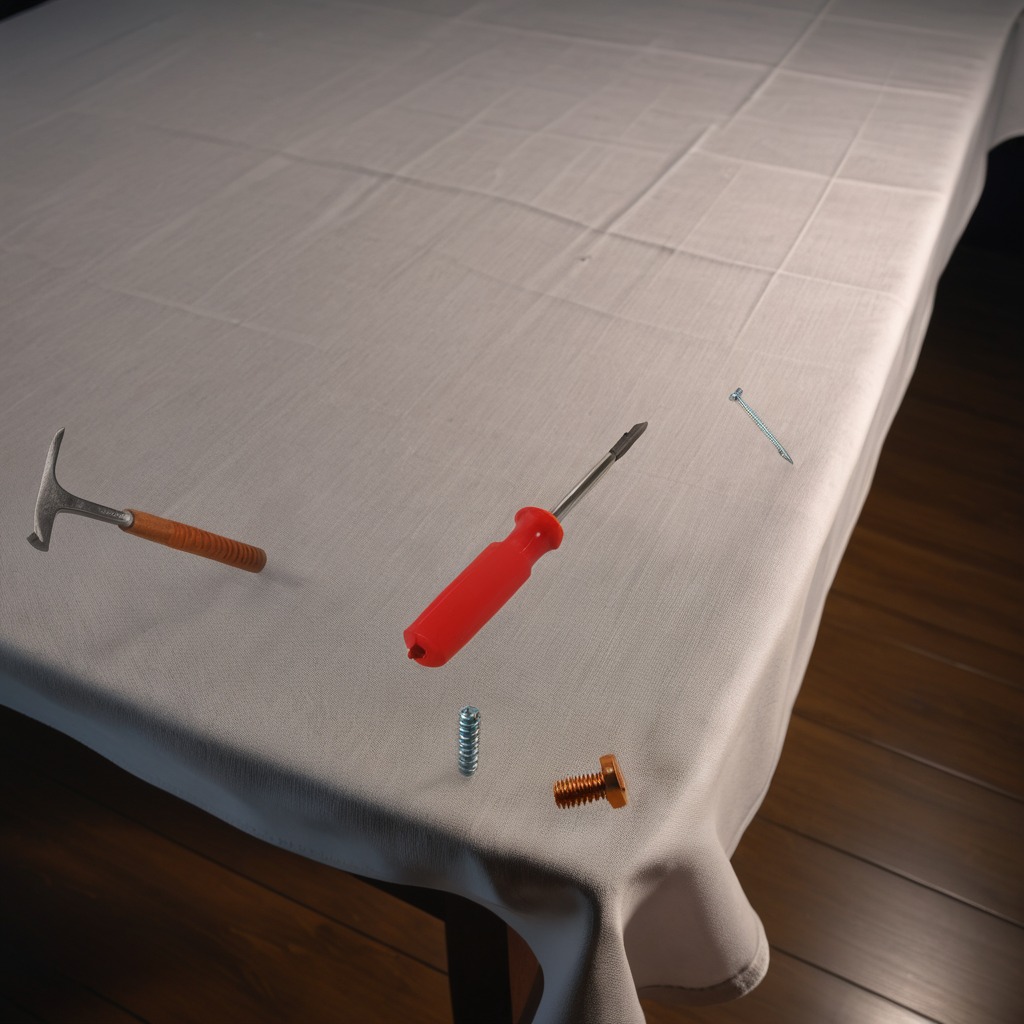
A hammer, an iron nail, a metal machine screw, a coiled metal spring, and a screwdriver are lying on the wooden table.